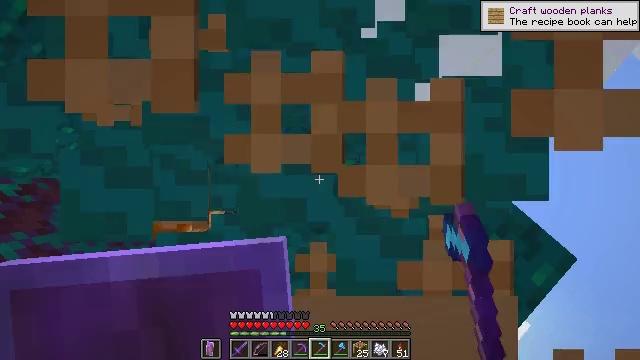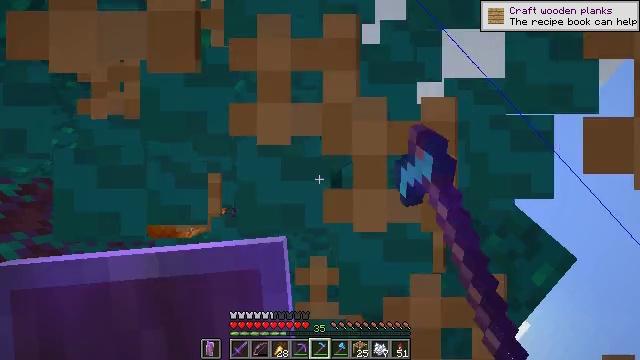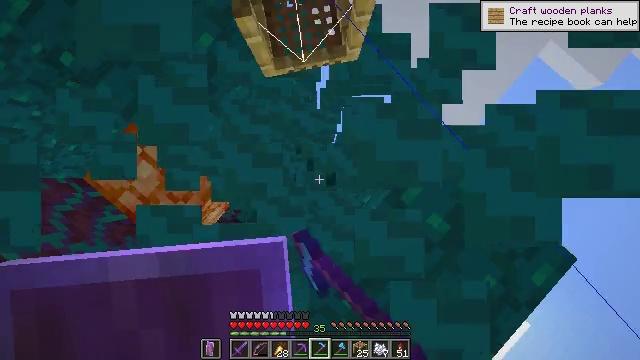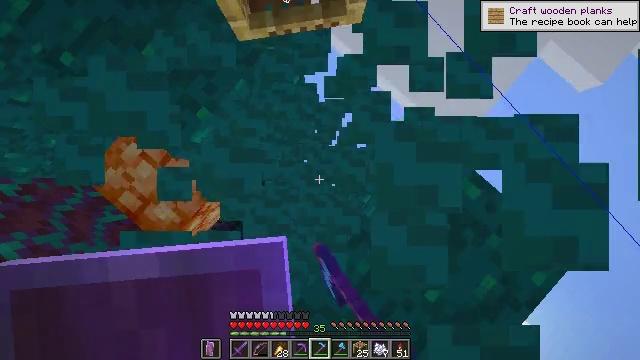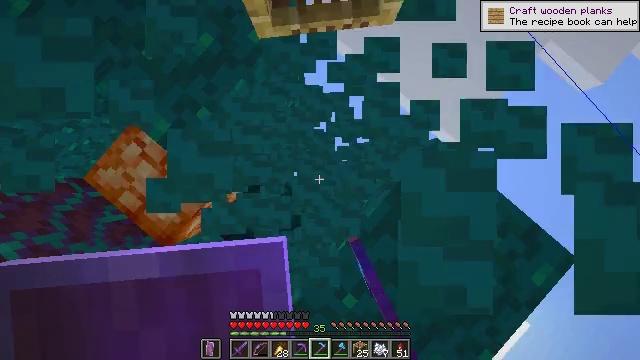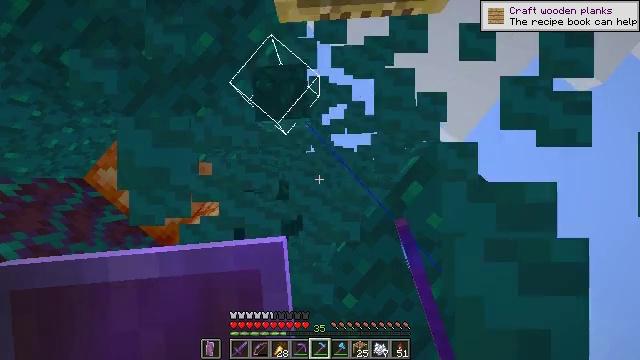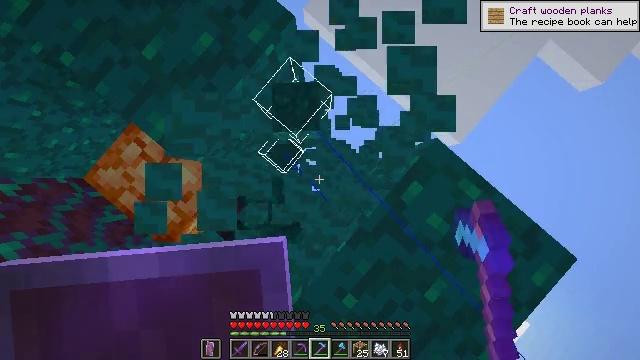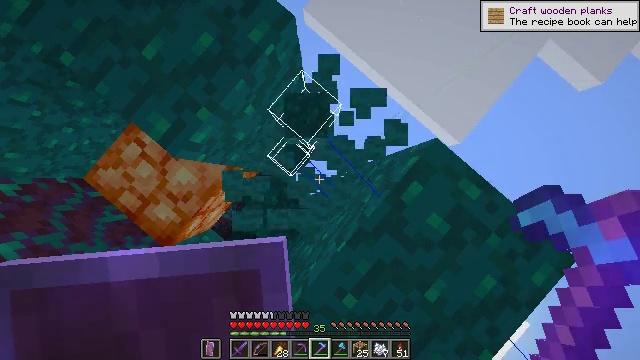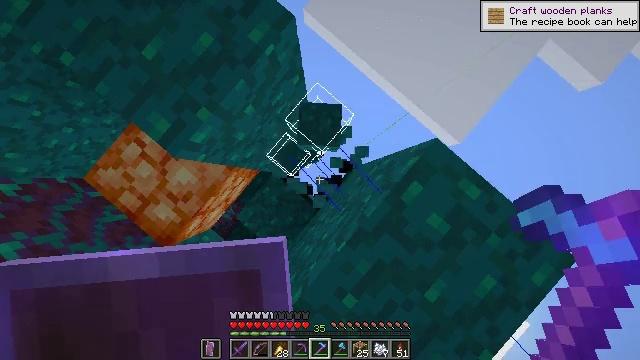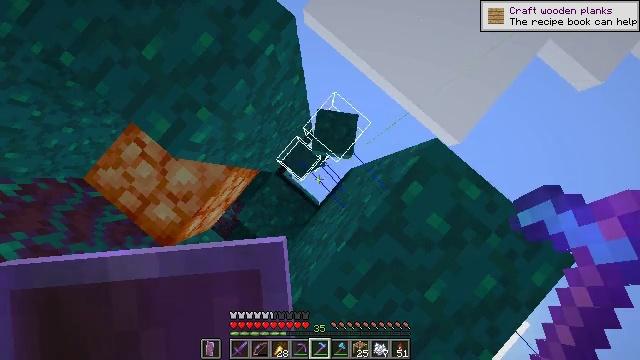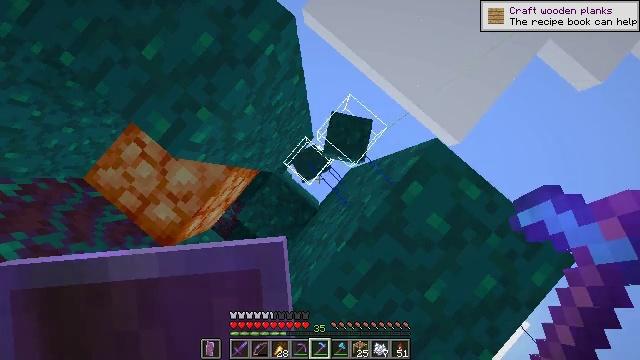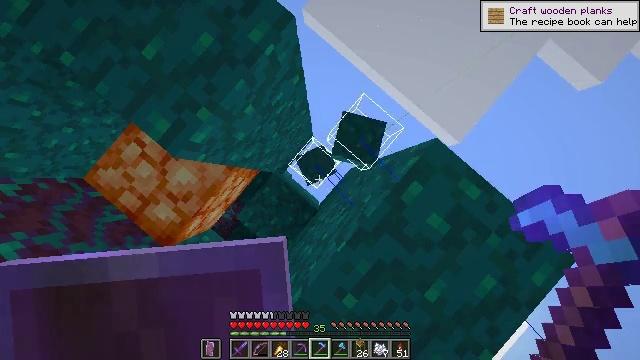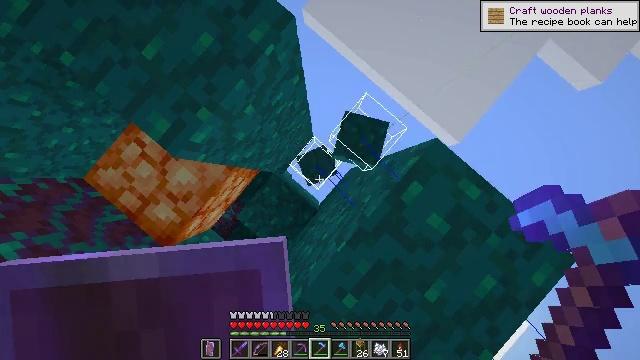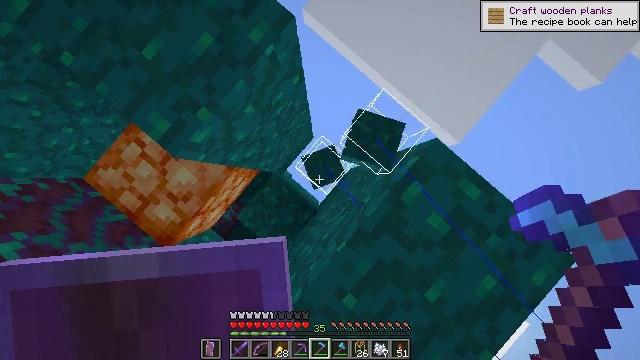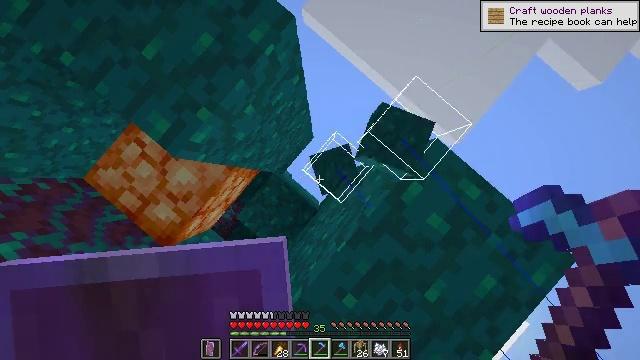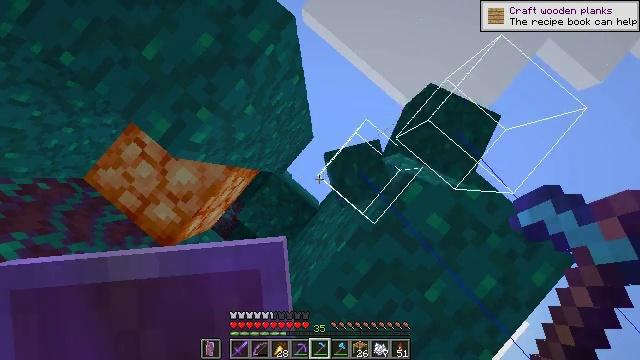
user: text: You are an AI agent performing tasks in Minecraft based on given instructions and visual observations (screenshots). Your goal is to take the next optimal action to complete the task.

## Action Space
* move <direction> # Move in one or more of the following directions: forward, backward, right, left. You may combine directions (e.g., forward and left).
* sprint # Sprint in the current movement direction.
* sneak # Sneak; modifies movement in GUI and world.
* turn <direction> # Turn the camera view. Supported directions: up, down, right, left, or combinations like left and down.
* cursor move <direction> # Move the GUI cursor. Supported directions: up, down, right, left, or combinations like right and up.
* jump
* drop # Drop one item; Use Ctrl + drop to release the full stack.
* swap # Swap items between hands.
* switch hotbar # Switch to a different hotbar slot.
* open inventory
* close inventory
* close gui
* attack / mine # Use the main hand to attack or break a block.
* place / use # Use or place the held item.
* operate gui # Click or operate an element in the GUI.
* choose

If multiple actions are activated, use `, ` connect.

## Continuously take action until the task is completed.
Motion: motion action
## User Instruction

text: Gather warped wart block from the Nether.
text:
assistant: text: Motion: attack / mine
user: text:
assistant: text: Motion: attack / mine
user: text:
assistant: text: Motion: attack / mine
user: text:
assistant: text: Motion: attack / mine
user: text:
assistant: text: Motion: attack / mine
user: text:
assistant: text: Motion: attack / mine
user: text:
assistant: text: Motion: attack / mine
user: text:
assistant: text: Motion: no_op
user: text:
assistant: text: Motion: no_op
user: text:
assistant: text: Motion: no_op
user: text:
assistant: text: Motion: no_op
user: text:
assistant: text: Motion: no_op
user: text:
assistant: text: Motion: no_op
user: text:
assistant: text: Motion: no_op
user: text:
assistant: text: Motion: no_op
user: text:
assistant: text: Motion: no_op
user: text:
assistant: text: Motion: no_op
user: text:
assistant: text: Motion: no_op
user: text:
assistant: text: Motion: no_op
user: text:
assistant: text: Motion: no_op
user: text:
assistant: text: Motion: no_op
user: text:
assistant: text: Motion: no_op
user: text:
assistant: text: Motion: no_op
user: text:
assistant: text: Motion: no_op
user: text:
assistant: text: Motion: no_op
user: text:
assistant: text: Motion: no_op
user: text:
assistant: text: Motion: no_op
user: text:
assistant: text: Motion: no_op
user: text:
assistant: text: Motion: no_op
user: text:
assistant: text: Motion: jump